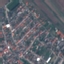
Label: Residential